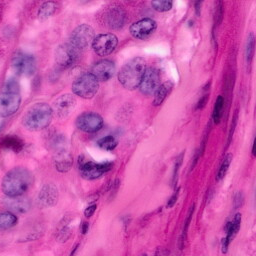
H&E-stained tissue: Pancreatic